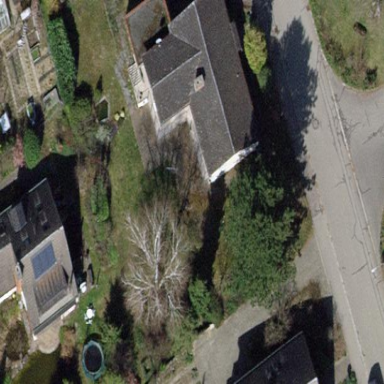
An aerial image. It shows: Detached building with gabled roof.